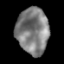
Tissue: lung
Cell type: Epithelial cells
Senescence score: 0.2384
Nuclear area (px): 1451
Mean DAPI intensity: 126.567